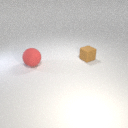
large red rubber sphere to the left of small brown rubber cube